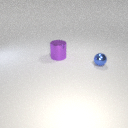
small blue metal sphere in front of large purple metal cylinder